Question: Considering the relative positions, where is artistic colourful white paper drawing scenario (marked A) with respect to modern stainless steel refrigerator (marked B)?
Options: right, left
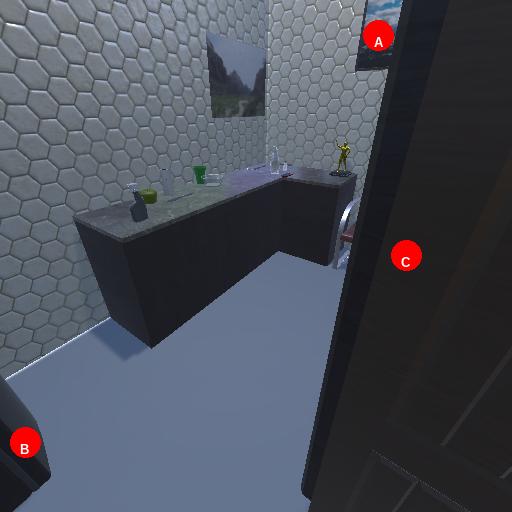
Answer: right